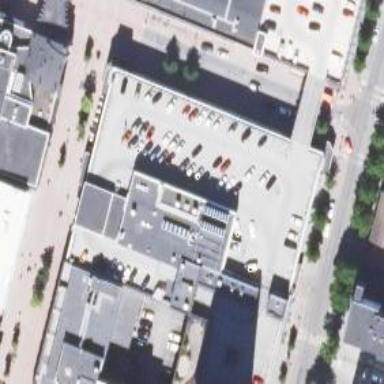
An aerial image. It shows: Post office.